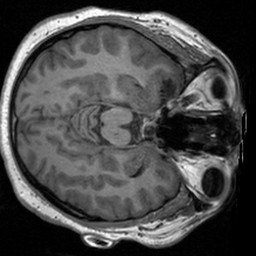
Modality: T1w
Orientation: axial
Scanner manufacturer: siemens
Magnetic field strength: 3 T
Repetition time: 1.9 s
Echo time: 0.00226 s